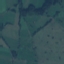
Land use / land cover: Pasture